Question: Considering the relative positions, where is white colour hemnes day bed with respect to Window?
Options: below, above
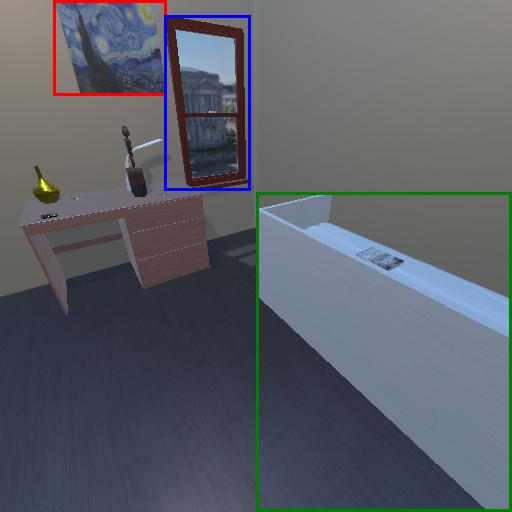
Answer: below